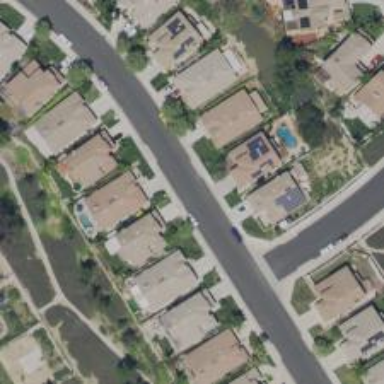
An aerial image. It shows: Residential road with separate sidewalk.